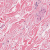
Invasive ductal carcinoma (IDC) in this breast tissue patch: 0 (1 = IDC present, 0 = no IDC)